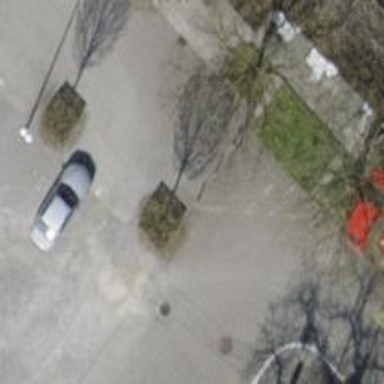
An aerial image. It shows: Bollard barrier.